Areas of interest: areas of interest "chapel"
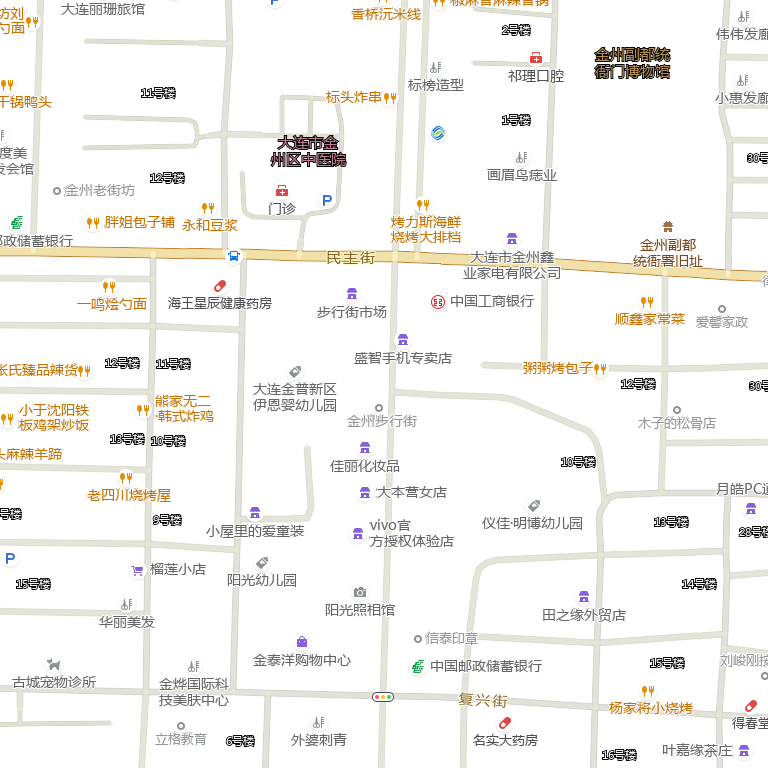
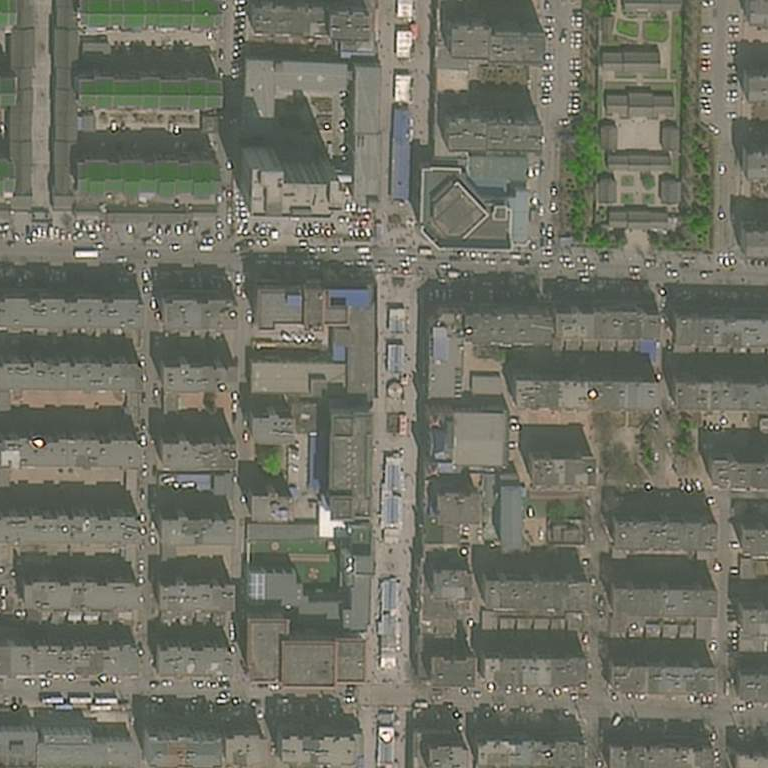